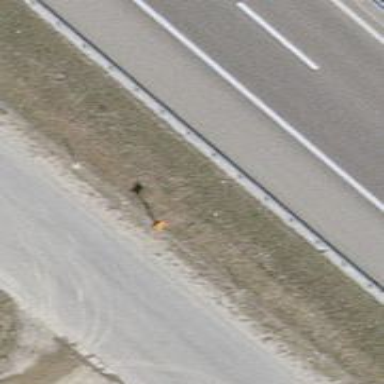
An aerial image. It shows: Pipeline marker.